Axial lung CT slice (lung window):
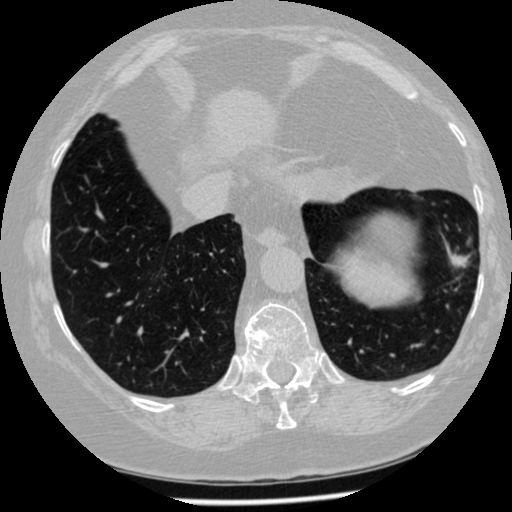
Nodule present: no